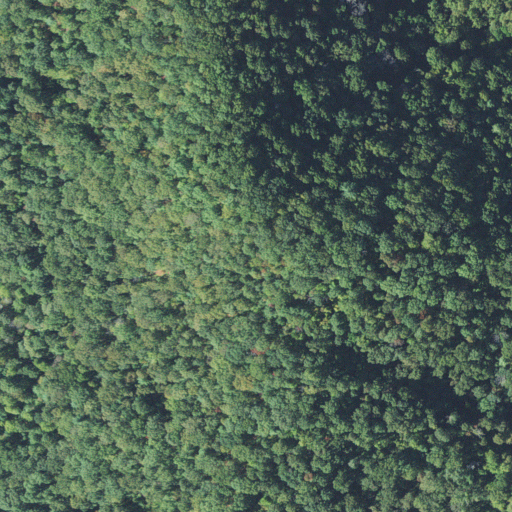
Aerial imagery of mountain in North Carolina named Rector Mountain containing deciduous forest and mixed forest